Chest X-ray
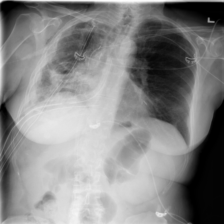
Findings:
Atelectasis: negative
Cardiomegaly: negative
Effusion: negative
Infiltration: negative
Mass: negative
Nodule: negative
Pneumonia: negative
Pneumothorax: negative
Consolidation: negative
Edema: negative
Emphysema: positive
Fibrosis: negative
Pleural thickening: negative
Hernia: negative